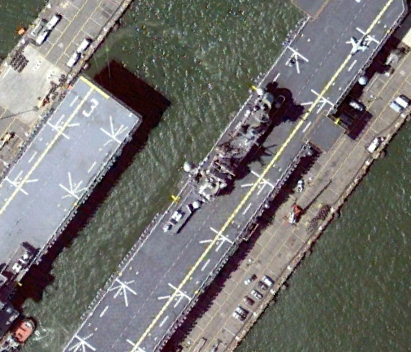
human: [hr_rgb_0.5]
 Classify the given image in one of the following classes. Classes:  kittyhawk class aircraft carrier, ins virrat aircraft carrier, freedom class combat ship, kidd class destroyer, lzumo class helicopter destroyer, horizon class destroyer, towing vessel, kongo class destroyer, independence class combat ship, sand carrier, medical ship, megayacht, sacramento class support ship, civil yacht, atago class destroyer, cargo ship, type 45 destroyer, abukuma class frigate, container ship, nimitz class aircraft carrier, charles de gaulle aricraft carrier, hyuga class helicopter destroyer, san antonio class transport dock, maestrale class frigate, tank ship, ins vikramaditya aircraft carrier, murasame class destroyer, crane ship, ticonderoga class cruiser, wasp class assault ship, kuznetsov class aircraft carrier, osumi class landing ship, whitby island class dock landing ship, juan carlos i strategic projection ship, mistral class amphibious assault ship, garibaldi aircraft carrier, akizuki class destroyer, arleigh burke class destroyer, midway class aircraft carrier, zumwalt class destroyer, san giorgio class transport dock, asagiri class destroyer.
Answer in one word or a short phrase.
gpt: Wasp class assault ship